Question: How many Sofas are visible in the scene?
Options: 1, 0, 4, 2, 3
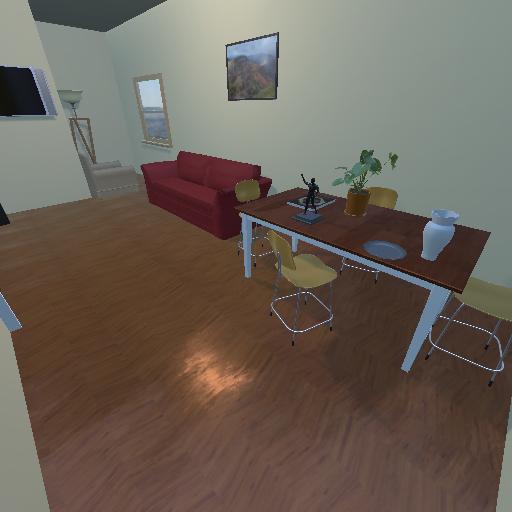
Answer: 1